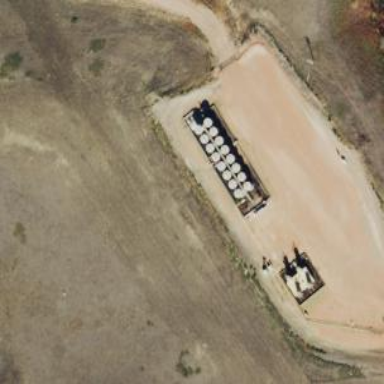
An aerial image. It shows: Storage tank with man-made structure.